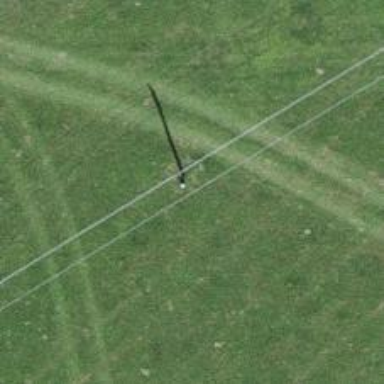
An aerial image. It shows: Power pole.